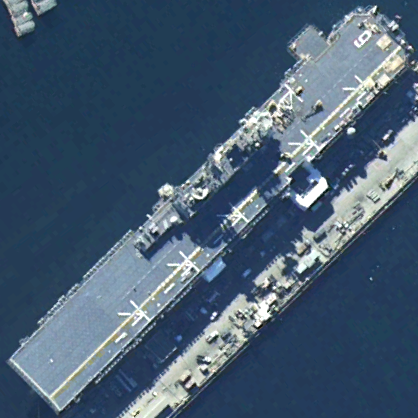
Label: assault